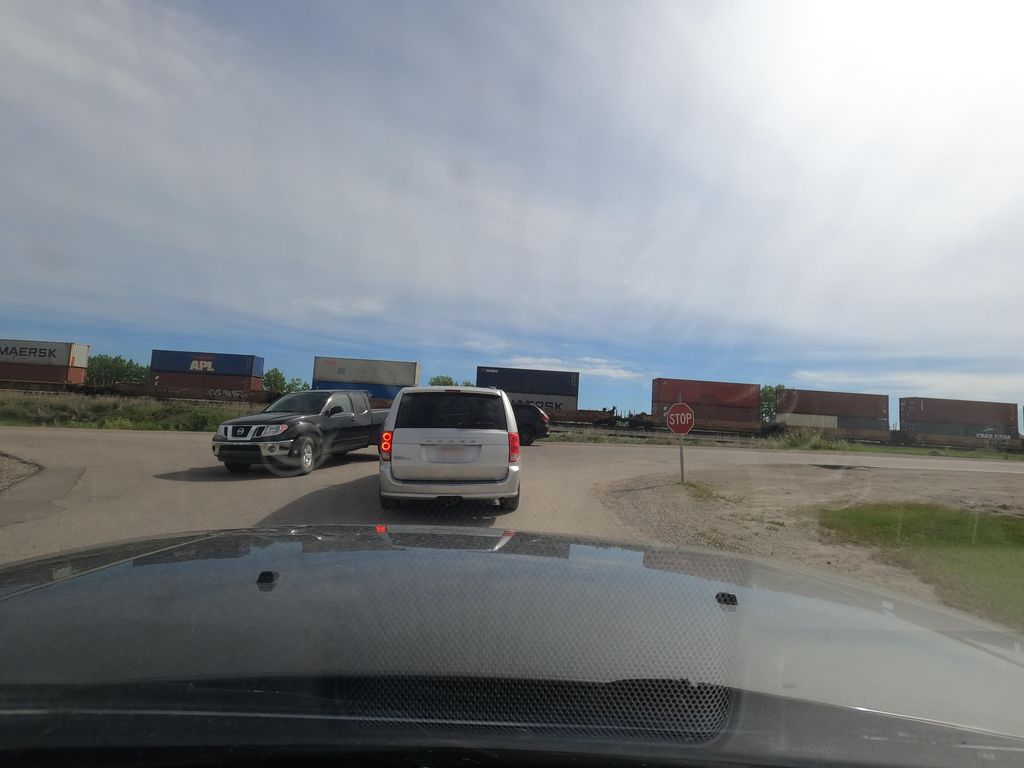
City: calgary